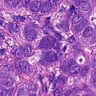
Metastatic tissue present: yes